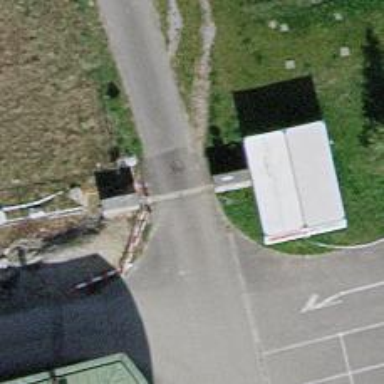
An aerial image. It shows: Lift gate barrier.